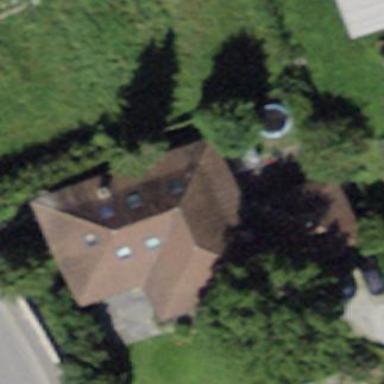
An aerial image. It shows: Detached building.